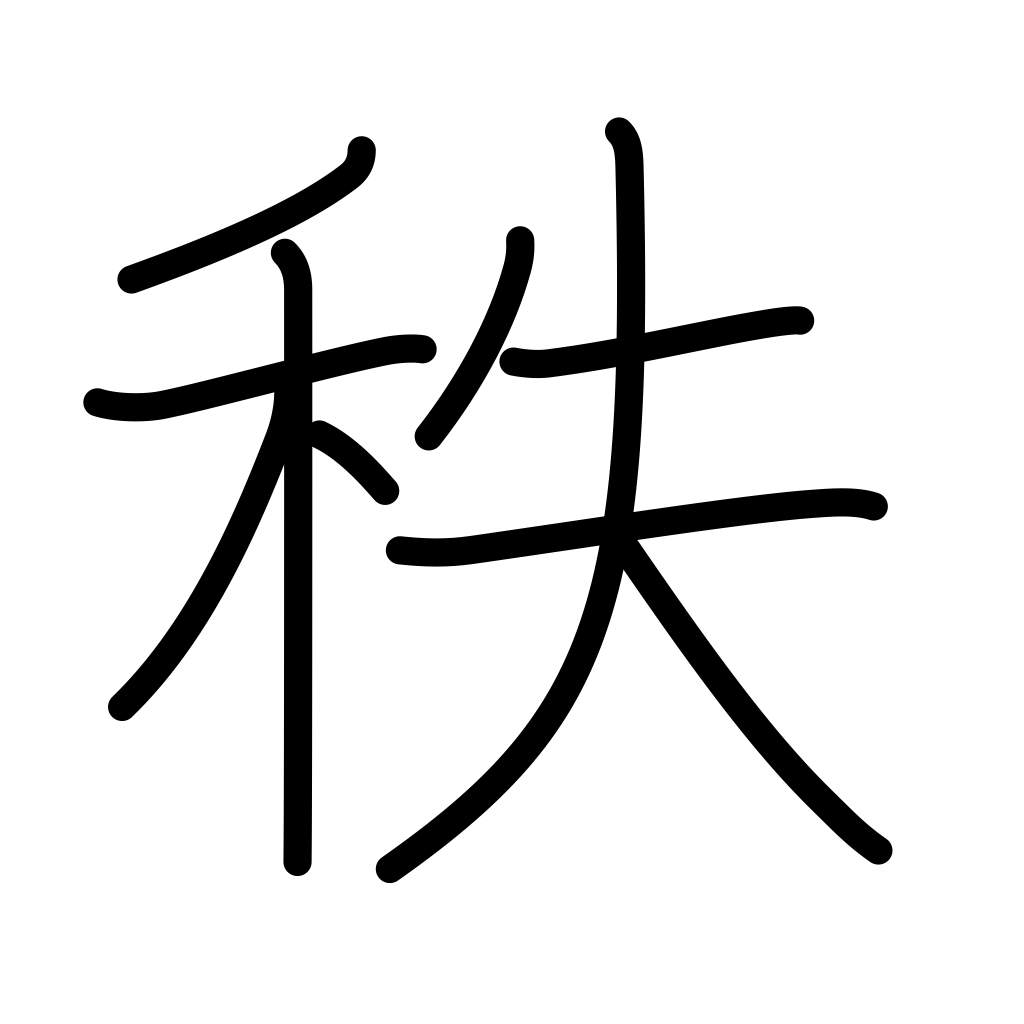
Meaning: regularity, salary, order